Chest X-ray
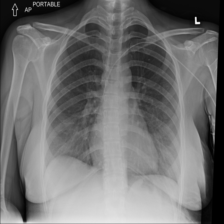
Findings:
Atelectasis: negative
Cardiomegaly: negative
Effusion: negative
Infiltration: negative
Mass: negative
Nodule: negative
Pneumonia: negative
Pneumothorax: negative
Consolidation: negative
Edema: negative
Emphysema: negative
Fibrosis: negative
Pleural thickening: negative
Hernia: negative